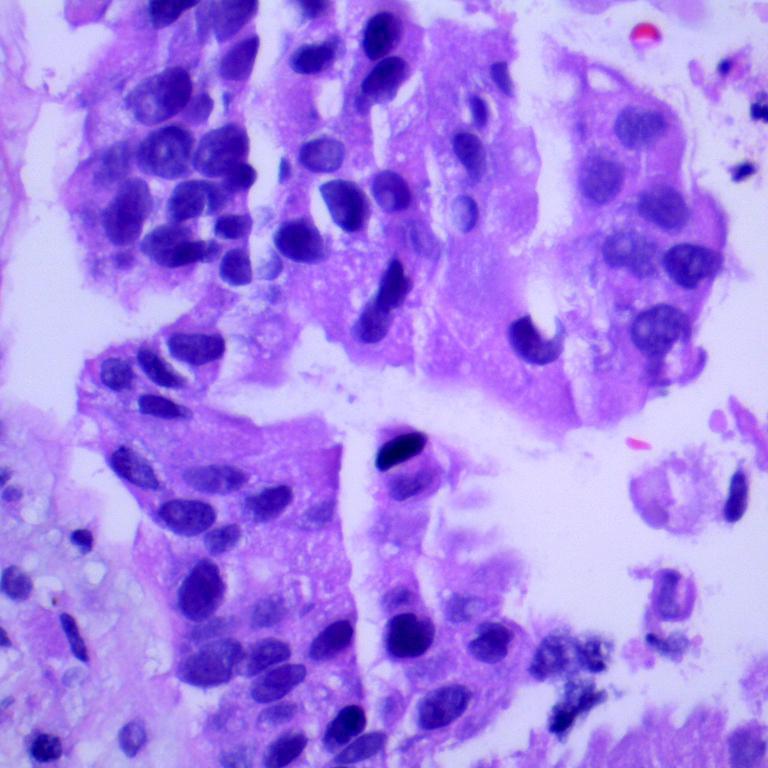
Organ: lung
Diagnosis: adenocarcinomas